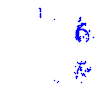
Particle: kaon